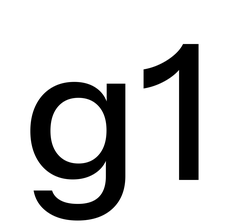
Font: InstrumentSans_Medium